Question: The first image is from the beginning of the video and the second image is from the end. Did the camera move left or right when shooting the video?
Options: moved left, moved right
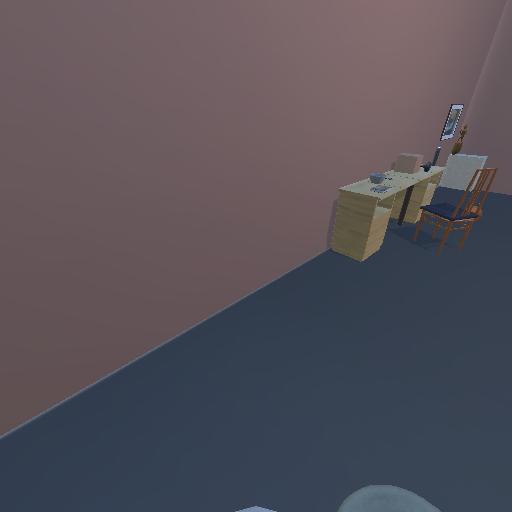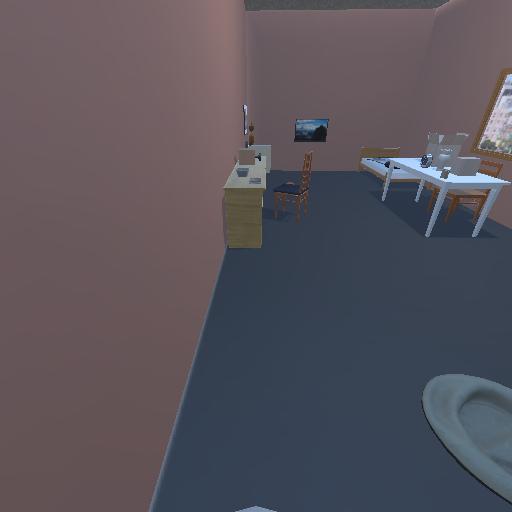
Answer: moved left